Field crop: maize
Growth stage: 1
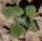
Species: chenopodium